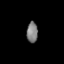
Tissue: lung
Cell type: Epithelial cells
Senescence score: 0.1916
Nuclear area (px): 226
Mean DAPI intensity: 123.469